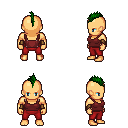
a pixel art fantasy rpg character, male body template, human, tanned skin, maroon pirate shirt, red pants, green mohawk hairstyle, leather bracers, four views (front, back, left, right), 2x2 character sprite sheet, small pixel art, hard edges, no anti-aliasing